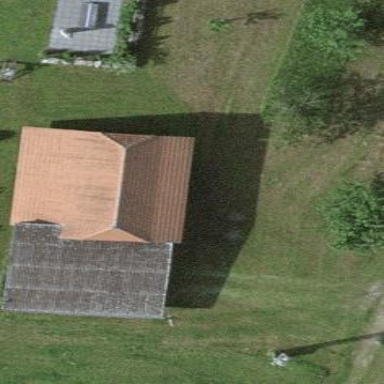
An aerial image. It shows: Rural barn.